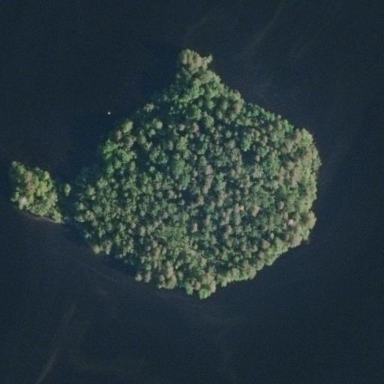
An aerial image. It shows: Island covered with forest.